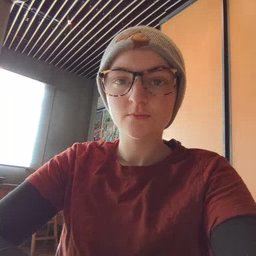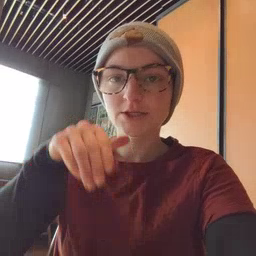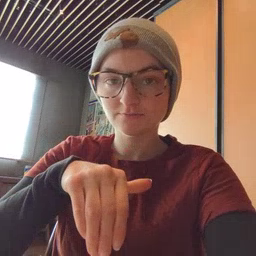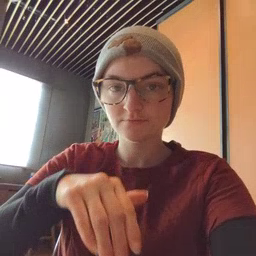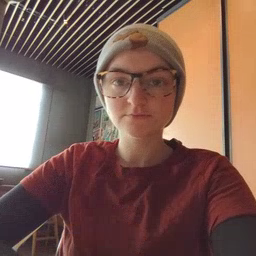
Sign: night